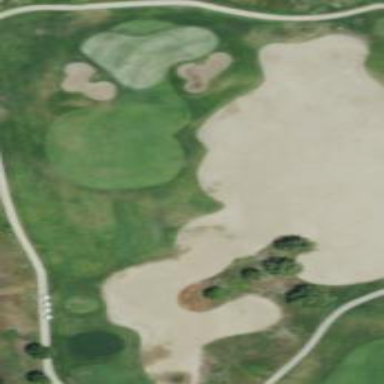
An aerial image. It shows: Golf bunker filled with natural sand.